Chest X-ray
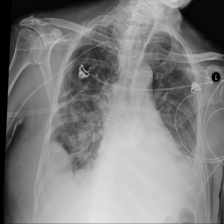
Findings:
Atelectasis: negative
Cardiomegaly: negative
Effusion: negative
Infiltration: positive
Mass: negative
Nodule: negative
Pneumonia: negative
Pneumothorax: negative
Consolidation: negative
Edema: negative
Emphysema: negative
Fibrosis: negative
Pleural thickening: positive
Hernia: negative